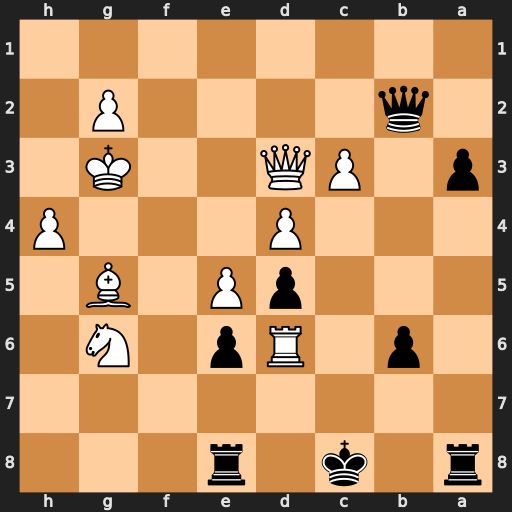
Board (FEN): r1k1r3/8/1p1Rp1N1/3pP1B1/3P3P/p1PQ2K1/1q4P1/8
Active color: b
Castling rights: -
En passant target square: -
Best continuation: a2 Ne7+ Rxe7